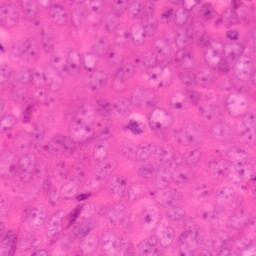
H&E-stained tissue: Colon